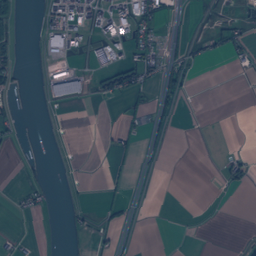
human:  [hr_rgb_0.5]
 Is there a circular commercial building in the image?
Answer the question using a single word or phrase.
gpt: no

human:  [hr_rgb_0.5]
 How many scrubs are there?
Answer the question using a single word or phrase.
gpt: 4

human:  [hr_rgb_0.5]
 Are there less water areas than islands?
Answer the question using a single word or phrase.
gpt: no

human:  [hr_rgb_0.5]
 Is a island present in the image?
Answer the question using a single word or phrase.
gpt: yes

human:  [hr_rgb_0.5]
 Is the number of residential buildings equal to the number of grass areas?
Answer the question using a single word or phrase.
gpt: no

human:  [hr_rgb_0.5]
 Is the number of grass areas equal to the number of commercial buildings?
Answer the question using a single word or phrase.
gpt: no

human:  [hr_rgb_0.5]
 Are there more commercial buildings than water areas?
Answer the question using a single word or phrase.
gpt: yes

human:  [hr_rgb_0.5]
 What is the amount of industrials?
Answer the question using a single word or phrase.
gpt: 3

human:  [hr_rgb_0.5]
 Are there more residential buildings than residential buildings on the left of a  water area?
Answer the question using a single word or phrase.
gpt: no

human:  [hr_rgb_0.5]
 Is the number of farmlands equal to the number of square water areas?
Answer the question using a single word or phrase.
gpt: no

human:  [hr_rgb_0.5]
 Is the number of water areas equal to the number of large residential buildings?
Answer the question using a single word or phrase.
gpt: no

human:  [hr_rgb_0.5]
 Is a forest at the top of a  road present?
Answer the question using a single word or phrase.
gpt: yes

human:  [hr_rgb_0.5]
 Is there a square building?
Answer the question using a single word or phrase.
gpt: yes

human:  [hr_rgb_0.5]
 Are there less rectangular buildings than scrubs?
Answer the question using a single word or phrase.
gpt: no

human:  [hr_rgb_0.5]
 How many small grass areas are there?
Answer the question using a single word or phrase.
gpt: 13

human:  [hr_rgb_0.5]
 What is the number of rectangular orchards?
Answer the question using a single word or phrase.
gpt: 1

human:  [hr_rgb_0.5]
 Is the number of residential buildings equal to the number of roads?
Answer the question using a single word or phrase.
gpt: no

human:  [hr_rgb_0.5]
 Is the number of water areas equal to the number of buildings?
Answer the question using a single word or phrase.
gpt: no

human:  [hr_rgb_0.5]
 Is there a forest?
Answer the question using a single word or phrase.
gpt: yes

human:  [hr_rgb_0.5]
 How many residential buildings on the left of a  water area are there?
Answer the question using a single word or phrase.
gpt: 425

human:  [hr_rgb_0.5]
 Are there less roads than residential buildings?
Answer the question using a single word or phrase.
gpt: yes

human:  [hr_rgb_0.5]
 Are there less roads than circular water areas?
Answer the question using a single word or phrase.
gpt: no

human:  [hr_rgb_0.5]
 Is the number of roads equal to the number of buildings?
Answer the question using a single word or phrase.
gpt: no

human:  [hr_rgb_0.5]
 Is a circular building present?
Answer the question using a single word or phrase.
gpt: yes

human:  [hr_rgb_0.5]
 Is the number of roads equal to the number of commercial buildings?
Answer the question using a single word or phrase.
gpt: no

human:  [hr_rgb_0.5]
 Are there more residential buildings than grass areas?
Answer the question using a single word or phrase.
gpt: yes

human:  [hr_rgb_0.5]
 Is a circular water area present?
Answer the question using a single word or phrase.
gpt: no

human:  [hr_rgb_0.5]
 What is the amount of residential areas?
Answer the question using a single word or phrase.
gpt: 2

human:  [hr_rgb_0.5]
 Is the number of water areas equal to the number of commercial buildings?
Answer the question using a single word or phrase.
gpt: no

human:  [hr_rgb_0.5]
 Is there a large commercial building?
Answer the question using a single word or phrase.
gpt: yes

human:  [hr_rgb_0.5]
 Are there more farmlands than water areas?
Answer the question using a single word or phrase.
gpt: no

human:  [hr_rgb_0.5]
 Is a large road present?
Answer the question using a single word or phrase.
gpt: no

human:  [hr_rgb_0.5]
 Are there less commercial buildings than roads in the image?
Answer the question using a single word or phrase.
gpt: yes

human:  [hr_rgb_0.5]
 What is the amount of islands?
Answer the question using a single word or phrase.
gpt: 2

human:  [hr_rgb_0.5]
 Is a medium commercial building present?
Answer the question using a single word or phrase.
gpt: yes

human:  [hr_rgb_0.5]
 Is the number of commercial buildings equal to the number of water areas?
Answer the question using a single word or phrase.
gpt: no